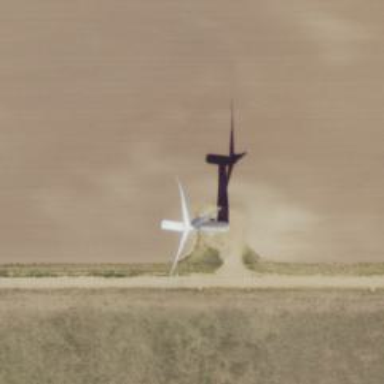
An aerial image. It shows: Wind generator powered by wind. The generator type is horizontal axis and it uses wind turbines.